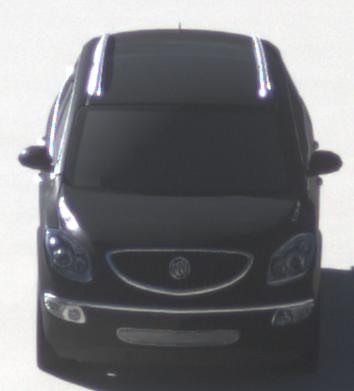
Make: Buick
Model: Enclave
Detailed model: GMT967
Model produced from: 2007
Model produced until: 2017
Doors: 5
Color: black
Road condition: dry road
Daytime: morning or afternoon
Contrast: high contrast